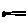
Label: cat